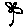
Label: flower